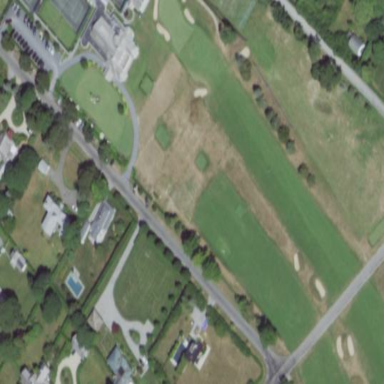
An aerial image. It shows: Rough area on grassy golf course.